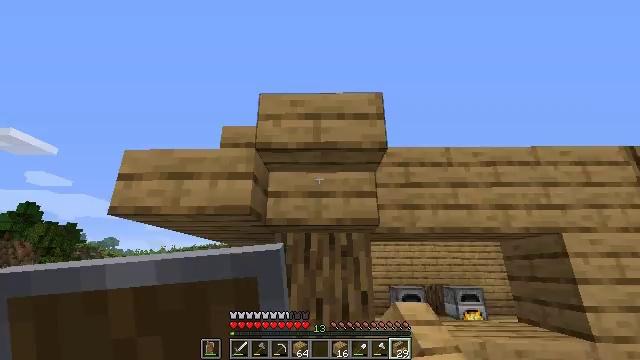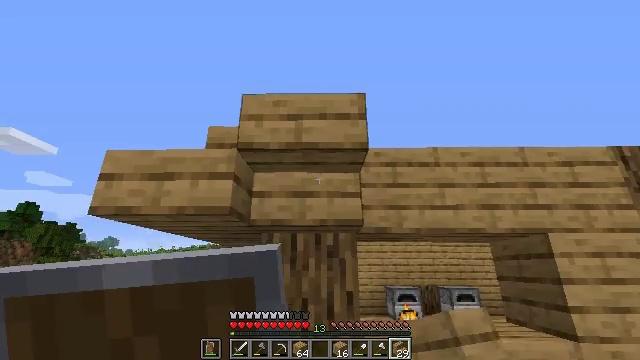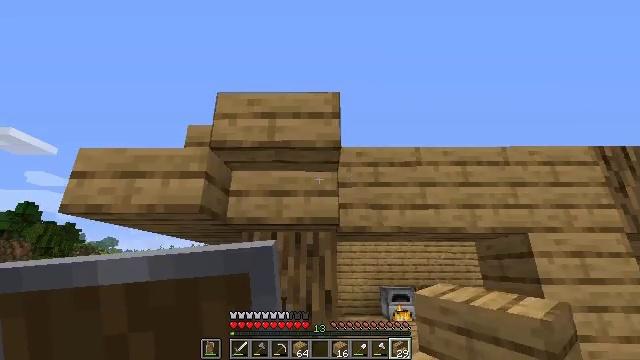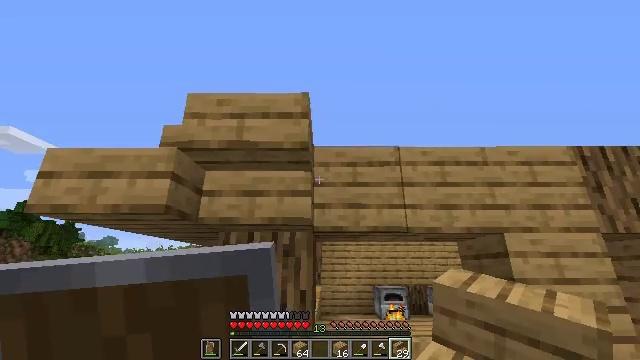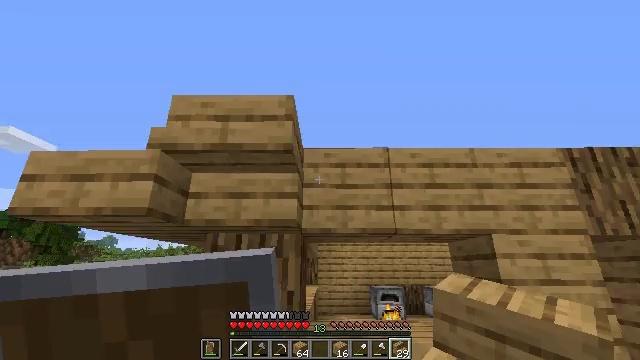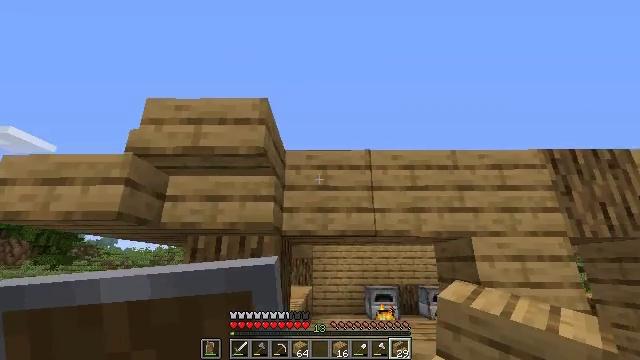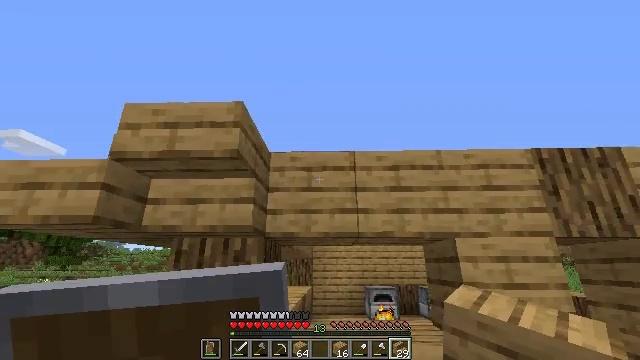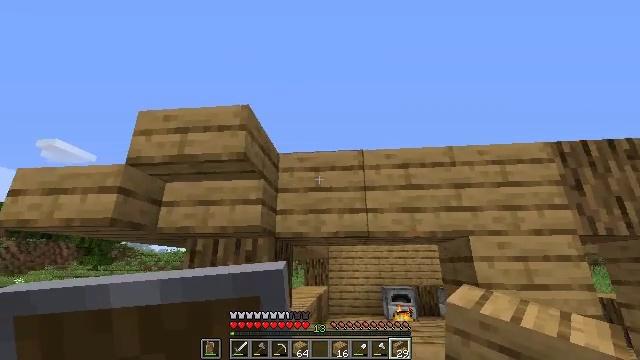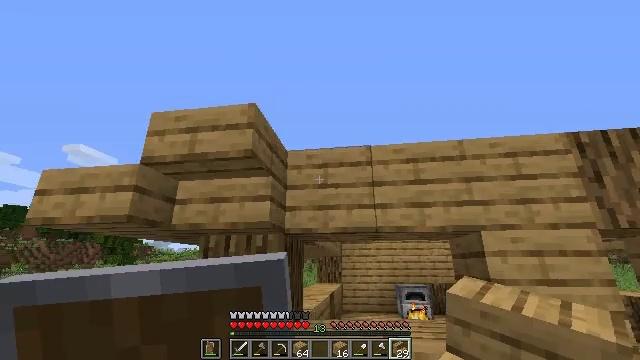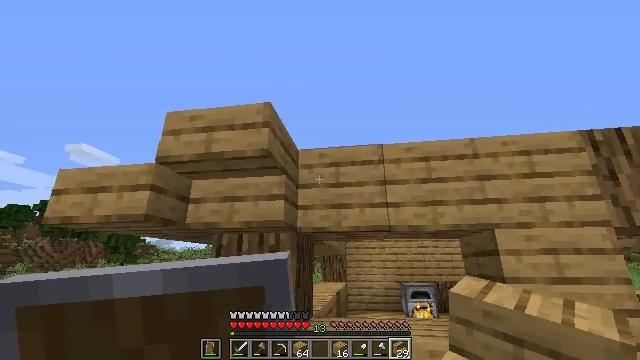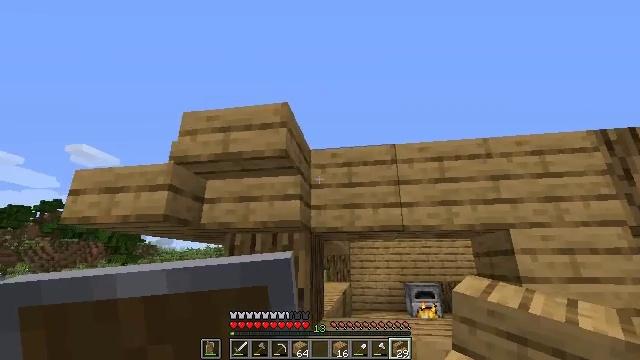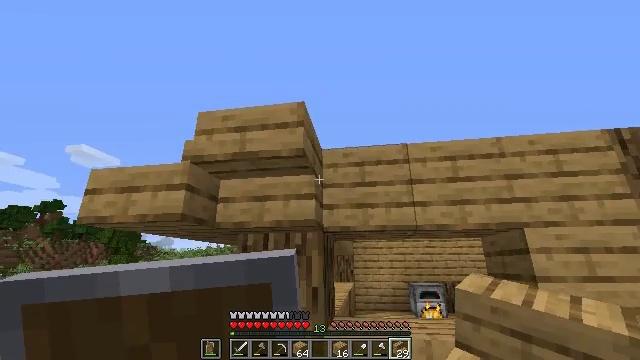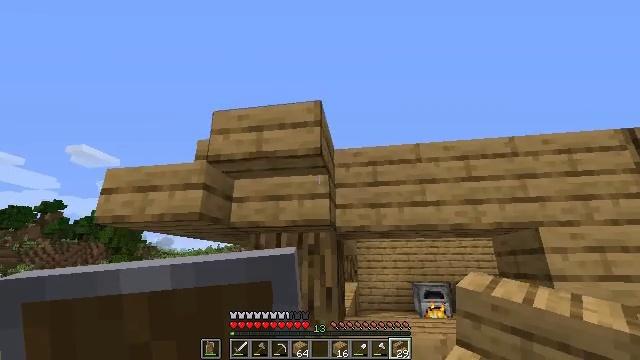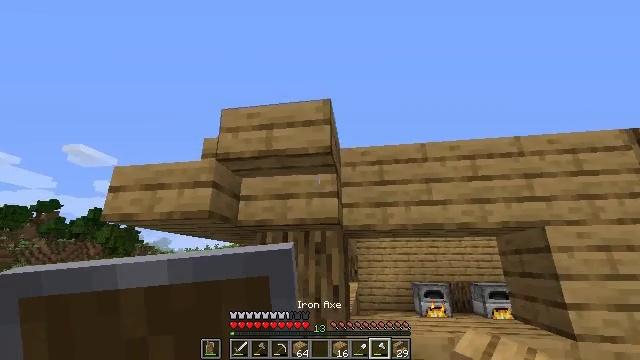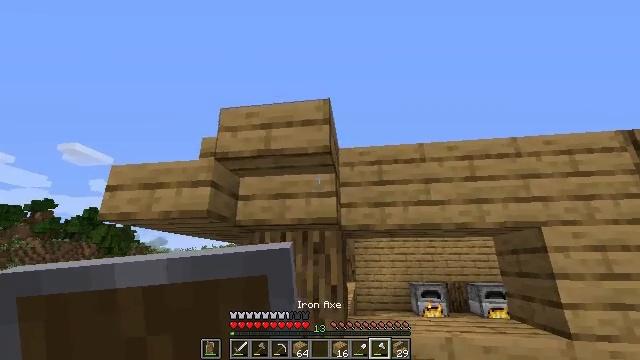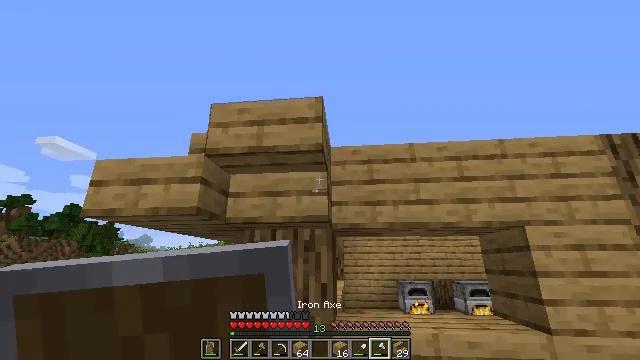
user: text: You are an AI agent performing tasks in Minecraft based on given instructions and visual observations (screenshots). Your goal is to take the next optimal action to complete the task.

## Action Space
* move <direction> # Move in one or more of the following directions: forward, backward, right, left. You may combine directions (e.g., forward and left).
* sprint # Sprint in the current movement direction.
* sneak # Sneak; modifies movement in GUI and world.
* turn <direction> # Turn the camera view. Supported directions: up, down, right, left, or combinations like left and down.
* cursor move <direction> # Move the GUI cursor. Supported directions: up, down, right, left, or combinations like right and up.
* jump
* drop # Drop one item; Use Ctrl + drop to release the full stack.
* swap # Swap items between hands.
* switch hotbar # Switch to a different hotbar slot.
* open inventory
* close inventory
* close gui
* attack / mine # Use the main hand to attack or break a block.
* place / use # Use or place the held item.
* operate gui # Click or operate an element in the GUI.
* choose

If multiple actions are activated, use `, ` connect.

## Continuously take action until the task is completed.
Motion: motion action
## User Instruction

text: Mine oak stairs.
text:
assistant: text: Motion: move right
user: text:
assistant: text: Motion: move right
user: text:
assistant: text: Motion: move right
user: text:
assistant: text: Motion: move right
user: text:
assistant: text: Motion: move right
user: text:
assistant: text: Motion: move right, turn left
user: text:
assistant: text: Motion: turn left
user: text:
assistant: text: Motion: move left, turn left
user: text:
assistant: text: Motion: move left
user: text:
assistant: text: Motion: move left
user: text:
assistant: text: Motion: move left
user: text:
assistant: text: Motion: no_op
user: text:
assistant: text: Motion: no_op
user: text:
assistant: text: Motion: no_op
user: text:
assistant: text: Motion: turn right
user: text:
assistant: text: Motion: turn right
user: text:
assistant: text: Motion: no_op
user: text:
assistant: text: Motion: no_op
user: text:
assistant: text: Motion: no_op
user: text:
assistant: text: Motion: no_op
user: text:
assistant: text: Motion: turn left
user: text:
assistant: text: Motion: turn left
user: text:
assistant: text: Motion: attack / mine
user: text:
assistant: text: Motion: attack / mine
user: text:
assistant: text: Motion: attack / mine
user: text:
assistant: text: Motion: attack / mine
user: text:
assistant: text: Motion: attack / mine
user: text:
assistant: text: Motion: attack / mine
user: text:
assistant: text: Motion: attack / mine
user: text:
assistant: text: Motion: attack / mine